Interaction volume radius: 5 \u00c5
Interaction volume height: 15 \u00c5
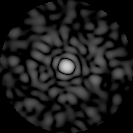
Disorder parameter: 0.808